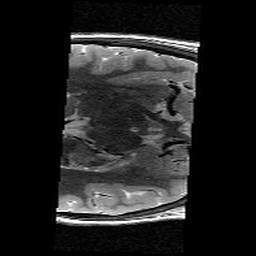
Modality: T2w
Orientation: axial
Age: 10
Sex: female
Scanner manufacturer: siemens
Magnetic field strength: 3 T
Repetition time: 9.23 s
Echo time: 0.067 s